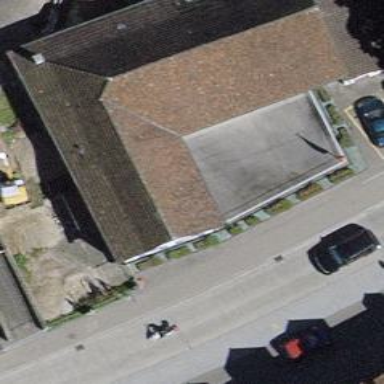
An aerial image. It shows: Ice cream stand or shop.